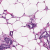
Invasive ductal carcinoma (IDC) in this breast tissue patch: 0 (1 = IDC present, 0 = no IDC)